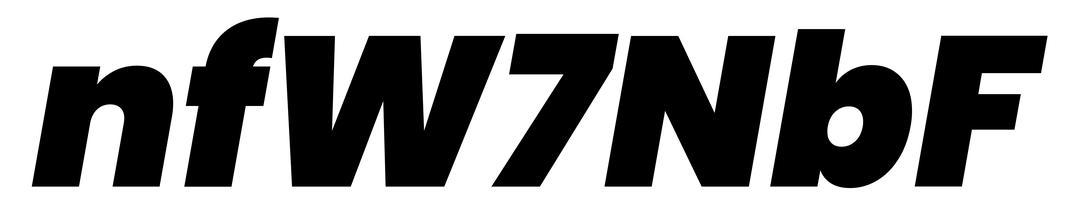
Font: Poppins-BlackItalic